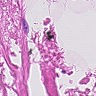
Metastatic tissue present: no